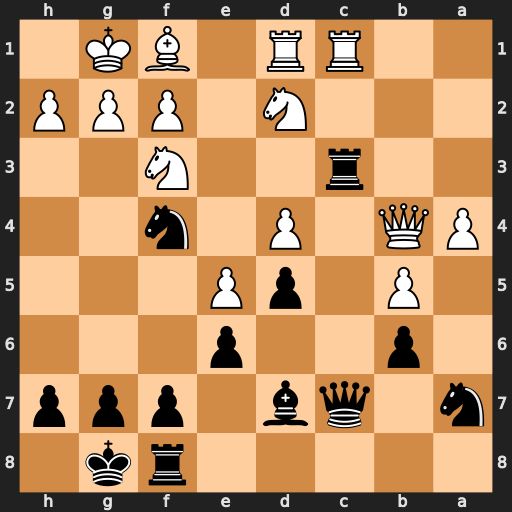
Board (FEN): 5rk1/n1qb1ppp/1p2p3/1P1pP3/PQ1P1n2/2r2N2/3N1PPP/2RR1BK1
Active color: b
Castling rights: -
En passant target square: -
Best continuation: Rxc1 Rxc1 Qxc1